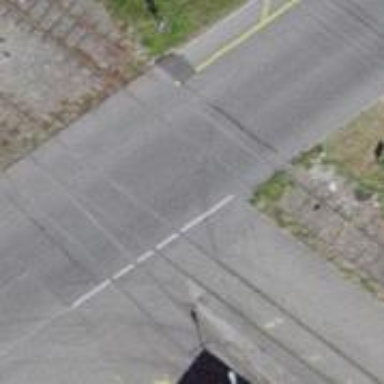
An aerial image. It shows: Railway level crossing.